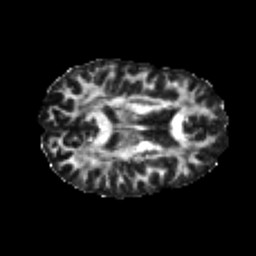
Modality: FA
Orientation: axial
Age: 26
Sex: female
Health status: healthy
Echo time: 0.074 s